Aerial crown-view tile of a tropical tree (Barro Colorado Island, Panama), acquired 20240813:
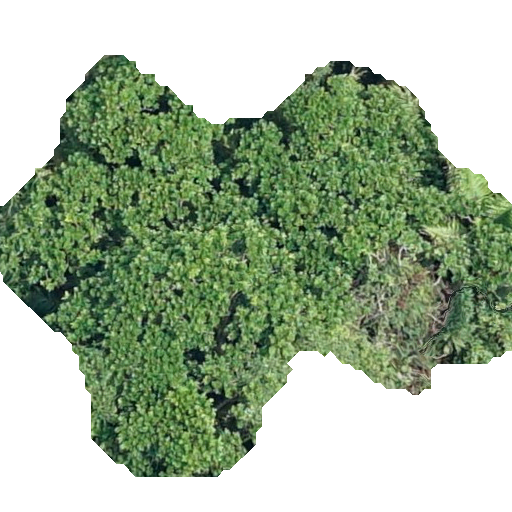
Species: Anacardium excelsum
GBIF accepted scientific name: Anacardium excelsum
Crown area: 221.931 m²